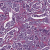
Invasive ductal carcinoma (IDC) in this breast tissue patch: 1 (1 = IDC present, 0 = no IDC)